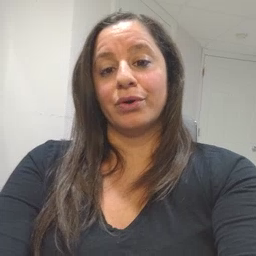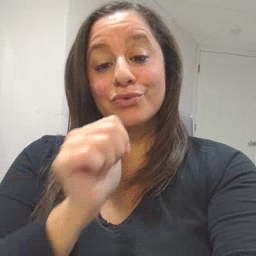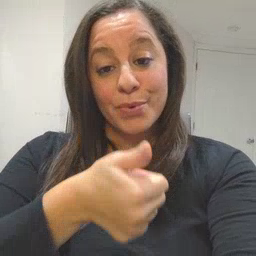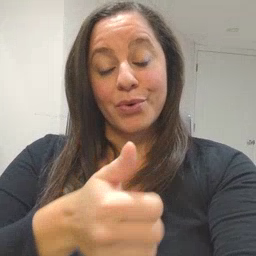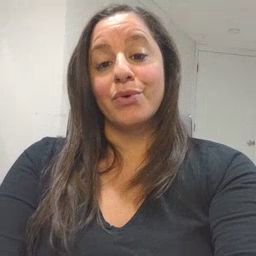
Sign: tomorrow